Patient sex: M
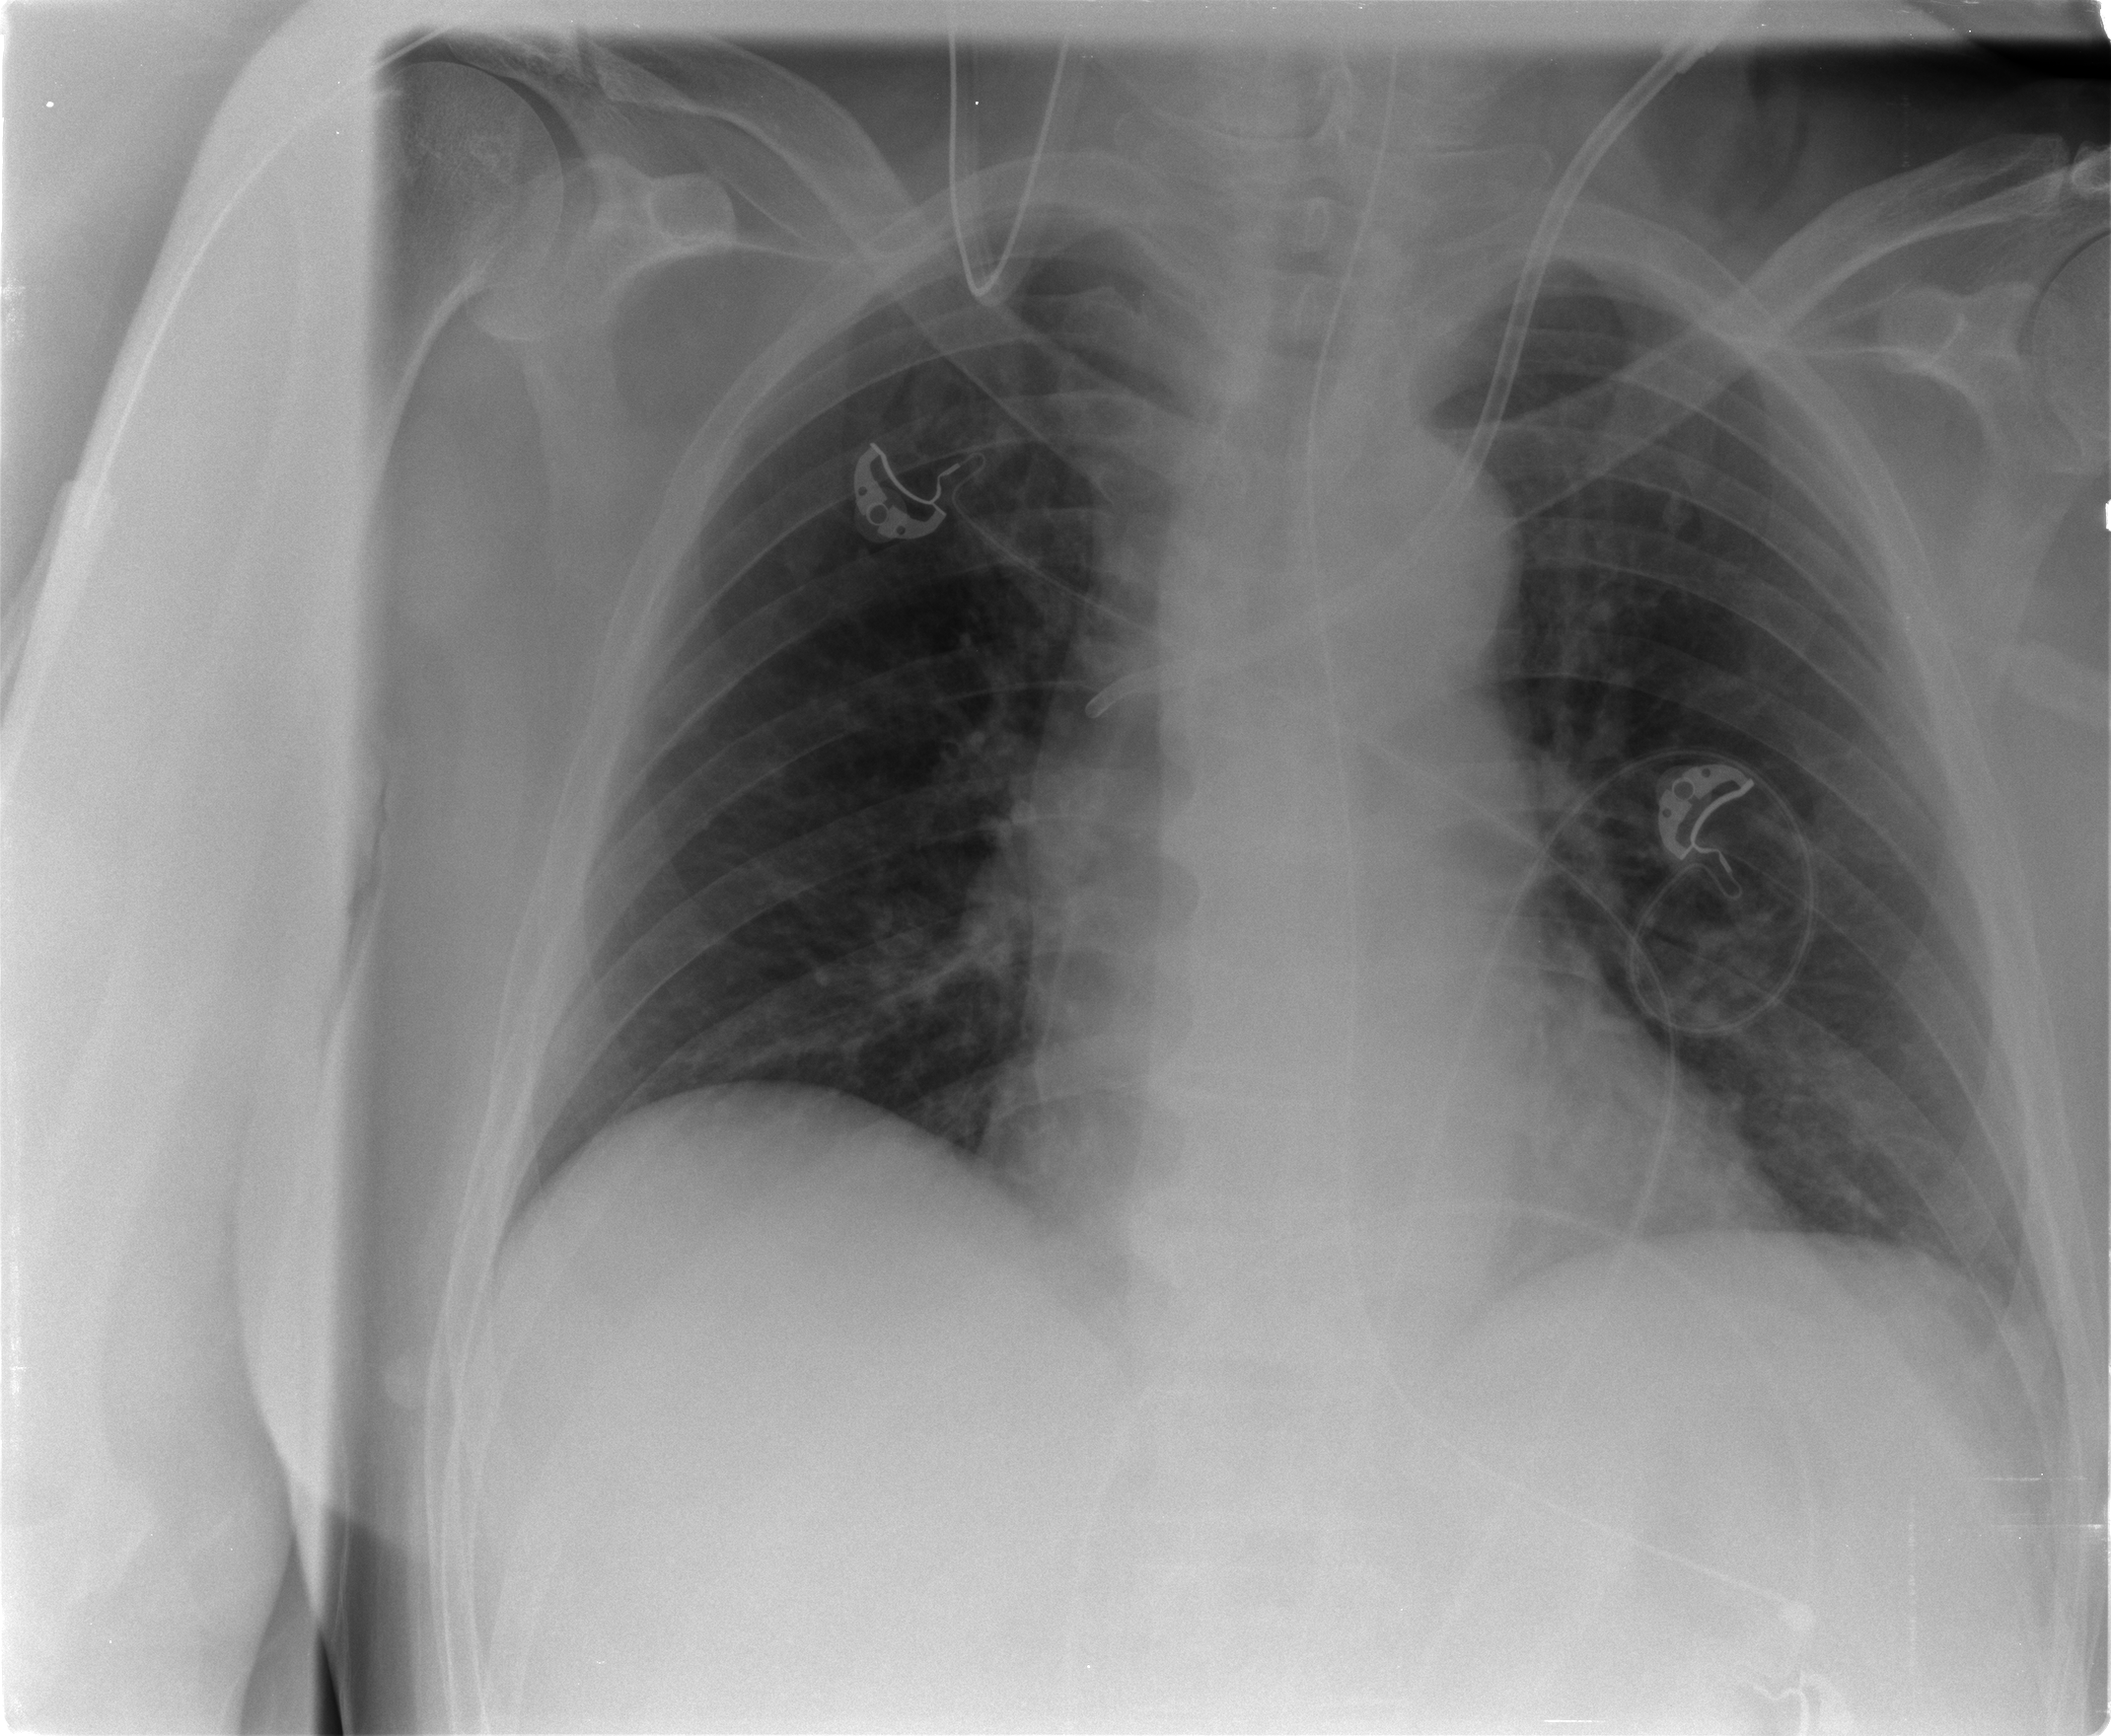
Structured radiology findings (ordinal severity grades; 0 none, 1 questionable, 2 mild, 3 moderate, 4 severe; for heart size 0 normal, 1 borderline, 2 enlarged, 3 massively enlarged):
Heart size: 0
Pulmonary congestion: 1
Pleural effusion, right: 0
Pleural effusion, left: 0
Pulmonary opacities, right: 0
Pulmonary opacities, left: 0
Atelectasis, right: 2
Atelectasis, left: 2